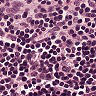
Metastatic tissue present: no